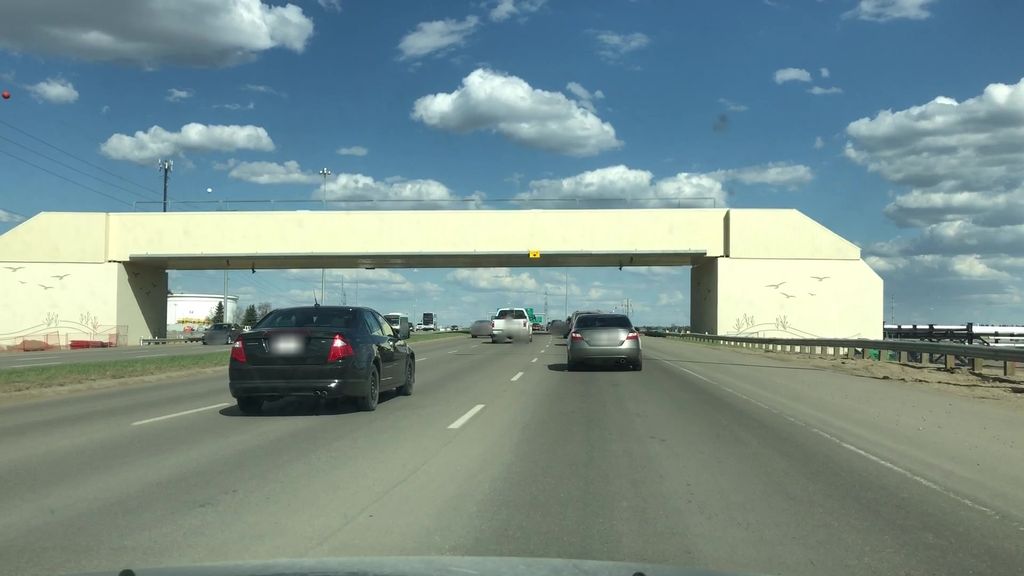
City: edmonton